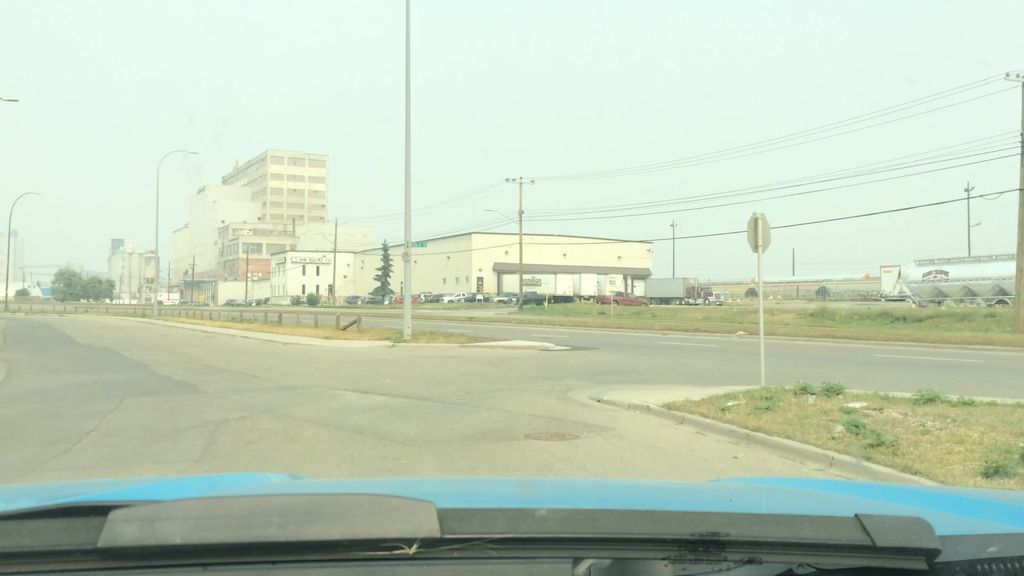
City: calgary